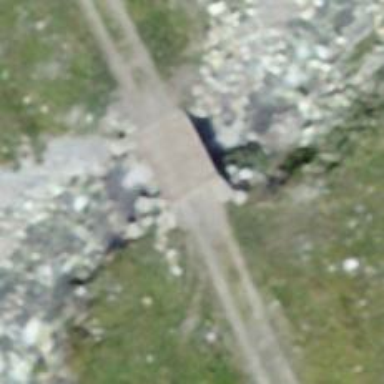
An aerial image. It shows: Track road with beam bridge designed for Nordic skiing.